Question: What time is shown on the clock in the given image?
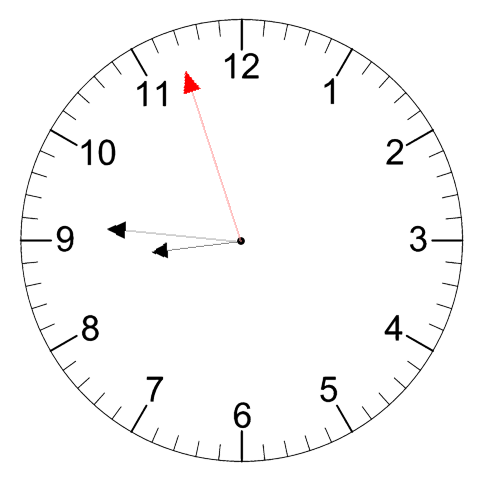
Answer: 08:45:57